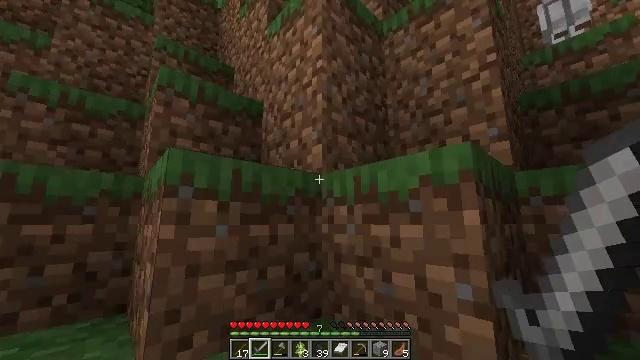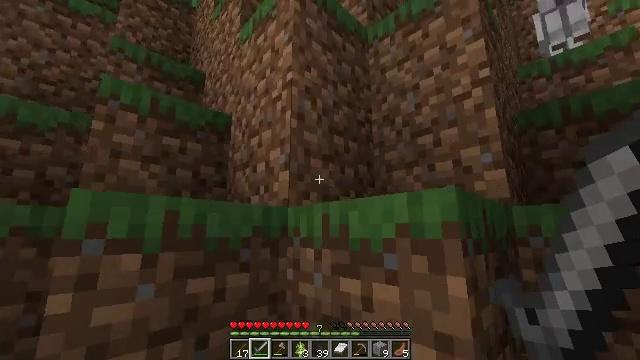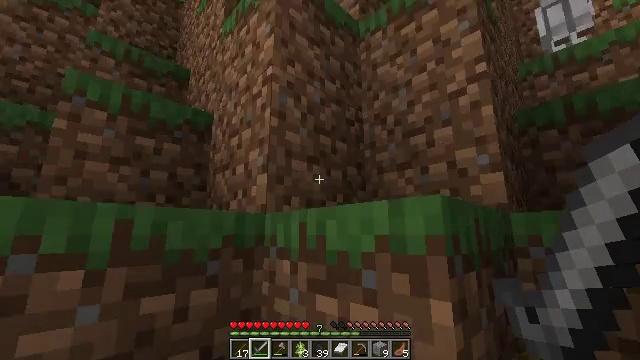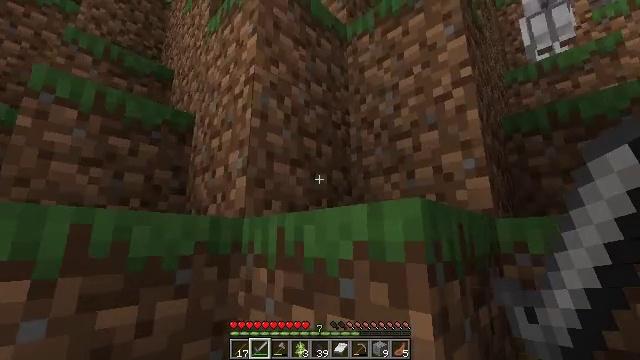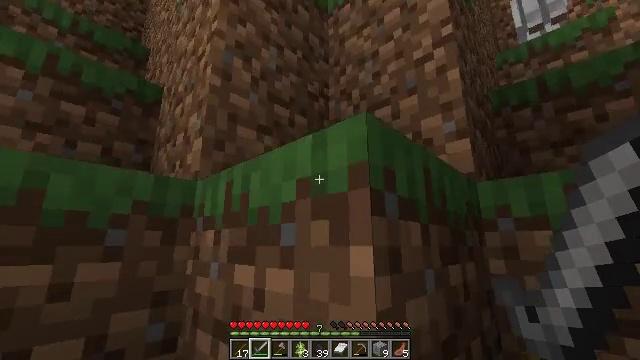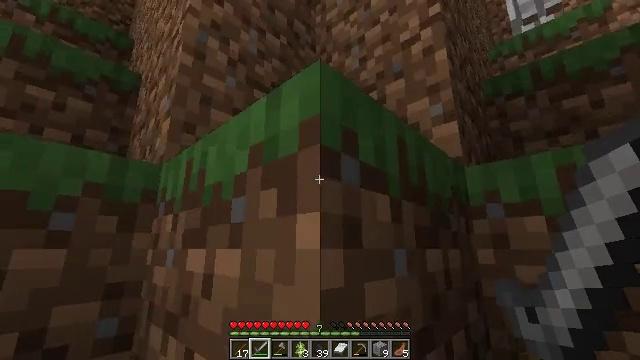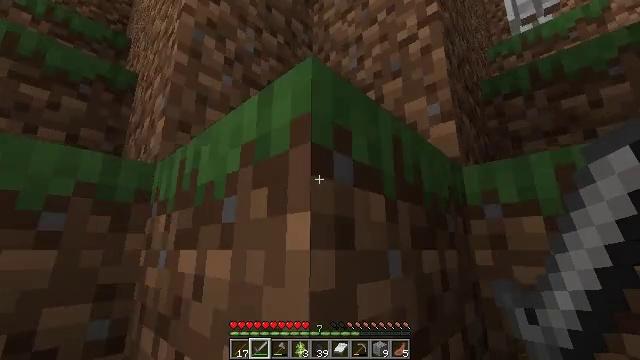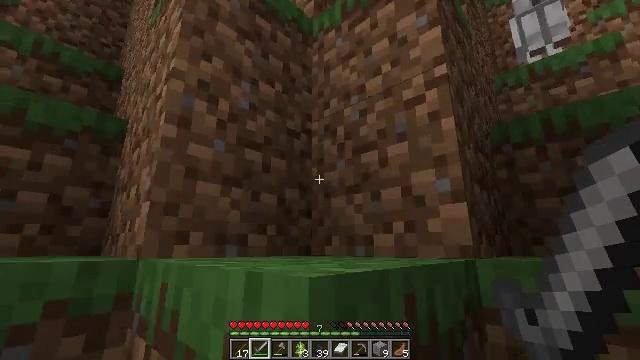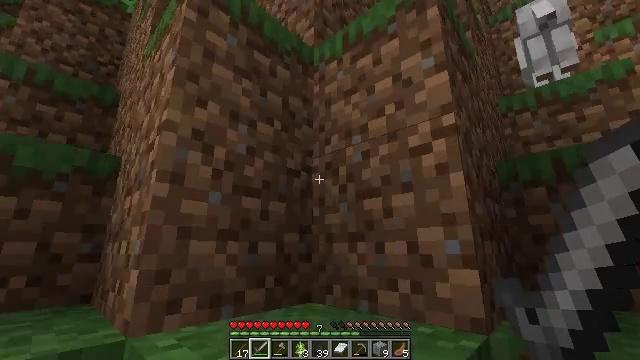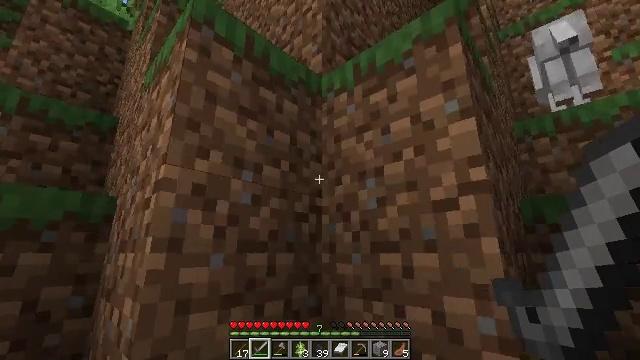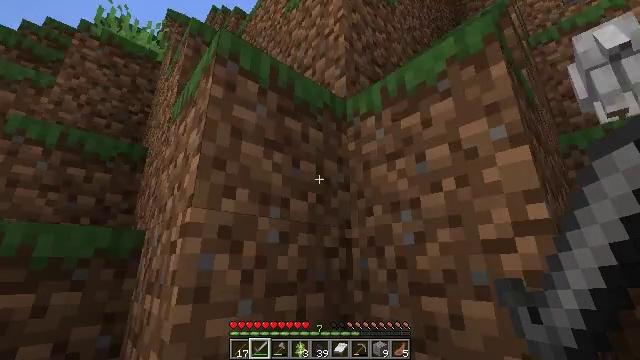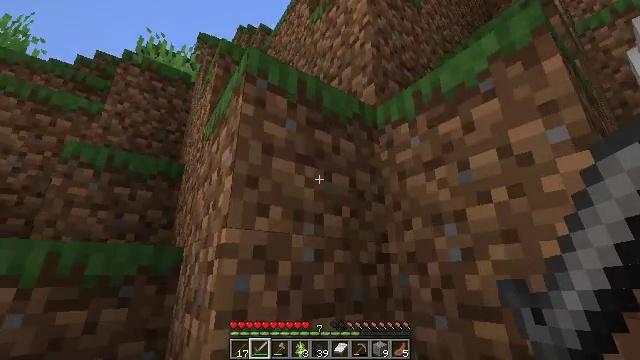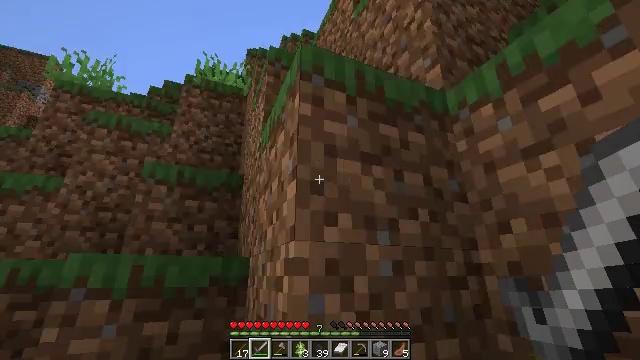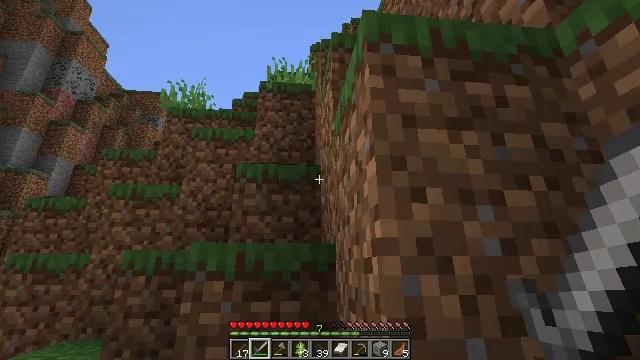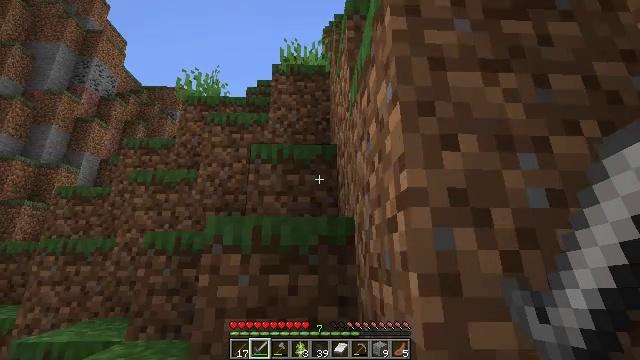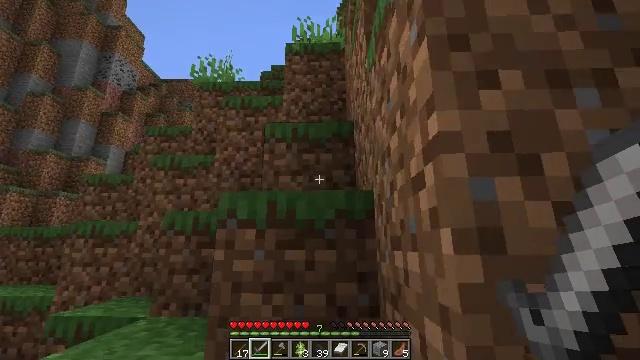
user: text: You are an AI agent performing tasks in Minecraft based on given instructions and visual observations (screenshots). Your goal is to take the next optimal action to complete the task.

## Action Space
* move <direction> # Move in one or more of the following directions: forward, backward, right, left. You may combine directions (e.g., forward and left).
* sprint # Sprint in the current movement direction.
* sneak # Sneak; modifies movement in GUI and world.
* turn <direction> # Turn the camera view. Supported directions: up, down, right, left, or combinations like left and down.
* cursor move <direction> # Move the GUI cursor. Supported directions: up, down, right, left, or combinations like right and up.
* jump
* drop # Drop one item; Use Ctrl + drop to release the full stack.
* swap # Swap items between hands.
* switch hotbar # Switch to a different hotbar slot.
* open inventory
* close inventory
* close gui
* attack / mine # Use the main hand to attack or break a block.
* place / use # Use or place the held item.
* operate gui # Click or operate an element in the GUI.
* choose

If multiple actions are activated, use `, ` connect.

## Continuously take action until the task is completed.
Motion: motion action
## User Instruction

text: Collect some oak leaves.
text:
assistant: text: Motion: move forward, sprint, turn right and up, jump
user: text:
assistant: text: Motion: move forward, sprint, jump
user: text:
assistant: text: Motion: move forward, sprint, turn right and up, jump
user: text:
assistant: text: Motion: move forward, sprint, jump
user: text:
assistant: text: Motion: move forward, sprint, jump
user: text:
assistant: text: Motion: move forward, sprint, jump
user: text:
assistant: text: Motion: move forward, sprint, jump
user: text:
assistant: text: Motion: move forward, sprint, jump
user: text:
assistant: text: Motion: move forward, sprint, jump
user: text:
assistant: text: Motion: move forward, sprint, turn left and up, jump
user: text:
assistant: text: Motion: move forward, sprint, turn left and up, jump
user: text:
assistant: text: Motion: move forward, sprint, turn left, jump
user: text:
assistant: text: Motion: move forward, sprint, turn left and down, jump
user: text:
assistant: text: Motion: move forward, sprint, turn left and down, jump
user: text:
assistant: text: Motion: move forward, sprint, turn left and down, jump
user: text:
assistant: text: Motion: move forward, sprint, turn left and down, jump
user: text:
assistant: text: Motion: move forward, sprint, jump
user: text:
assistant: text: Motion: move forward, sprint, turn down, jump
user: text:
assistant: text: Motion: move forward, sprint, jump
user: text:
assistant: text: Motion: move forward, sprint, turn down, jump
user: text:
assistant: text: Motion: move forward, sprint, jump
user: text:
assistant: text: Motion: move forward, sprint, jump
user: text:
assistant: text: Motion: move forward, sprint, turn right and down, jump
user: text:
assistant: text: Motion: move forward, sprint, jump
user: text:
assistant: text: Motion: move forward, sprint, turn right, jump
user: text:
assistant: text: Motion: move forward, sprint, turn right, jump
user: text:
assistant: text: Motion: move forward, sprint, jump
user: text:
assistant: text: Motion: move forward, sprint, turn right, jump
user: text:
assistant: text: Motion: move forward, sprint, turn right, jump
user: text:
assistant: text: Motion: move forward, sprint, jump